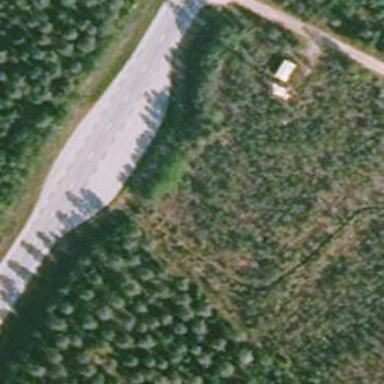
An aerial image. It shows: Rest area along the road.